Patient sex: M
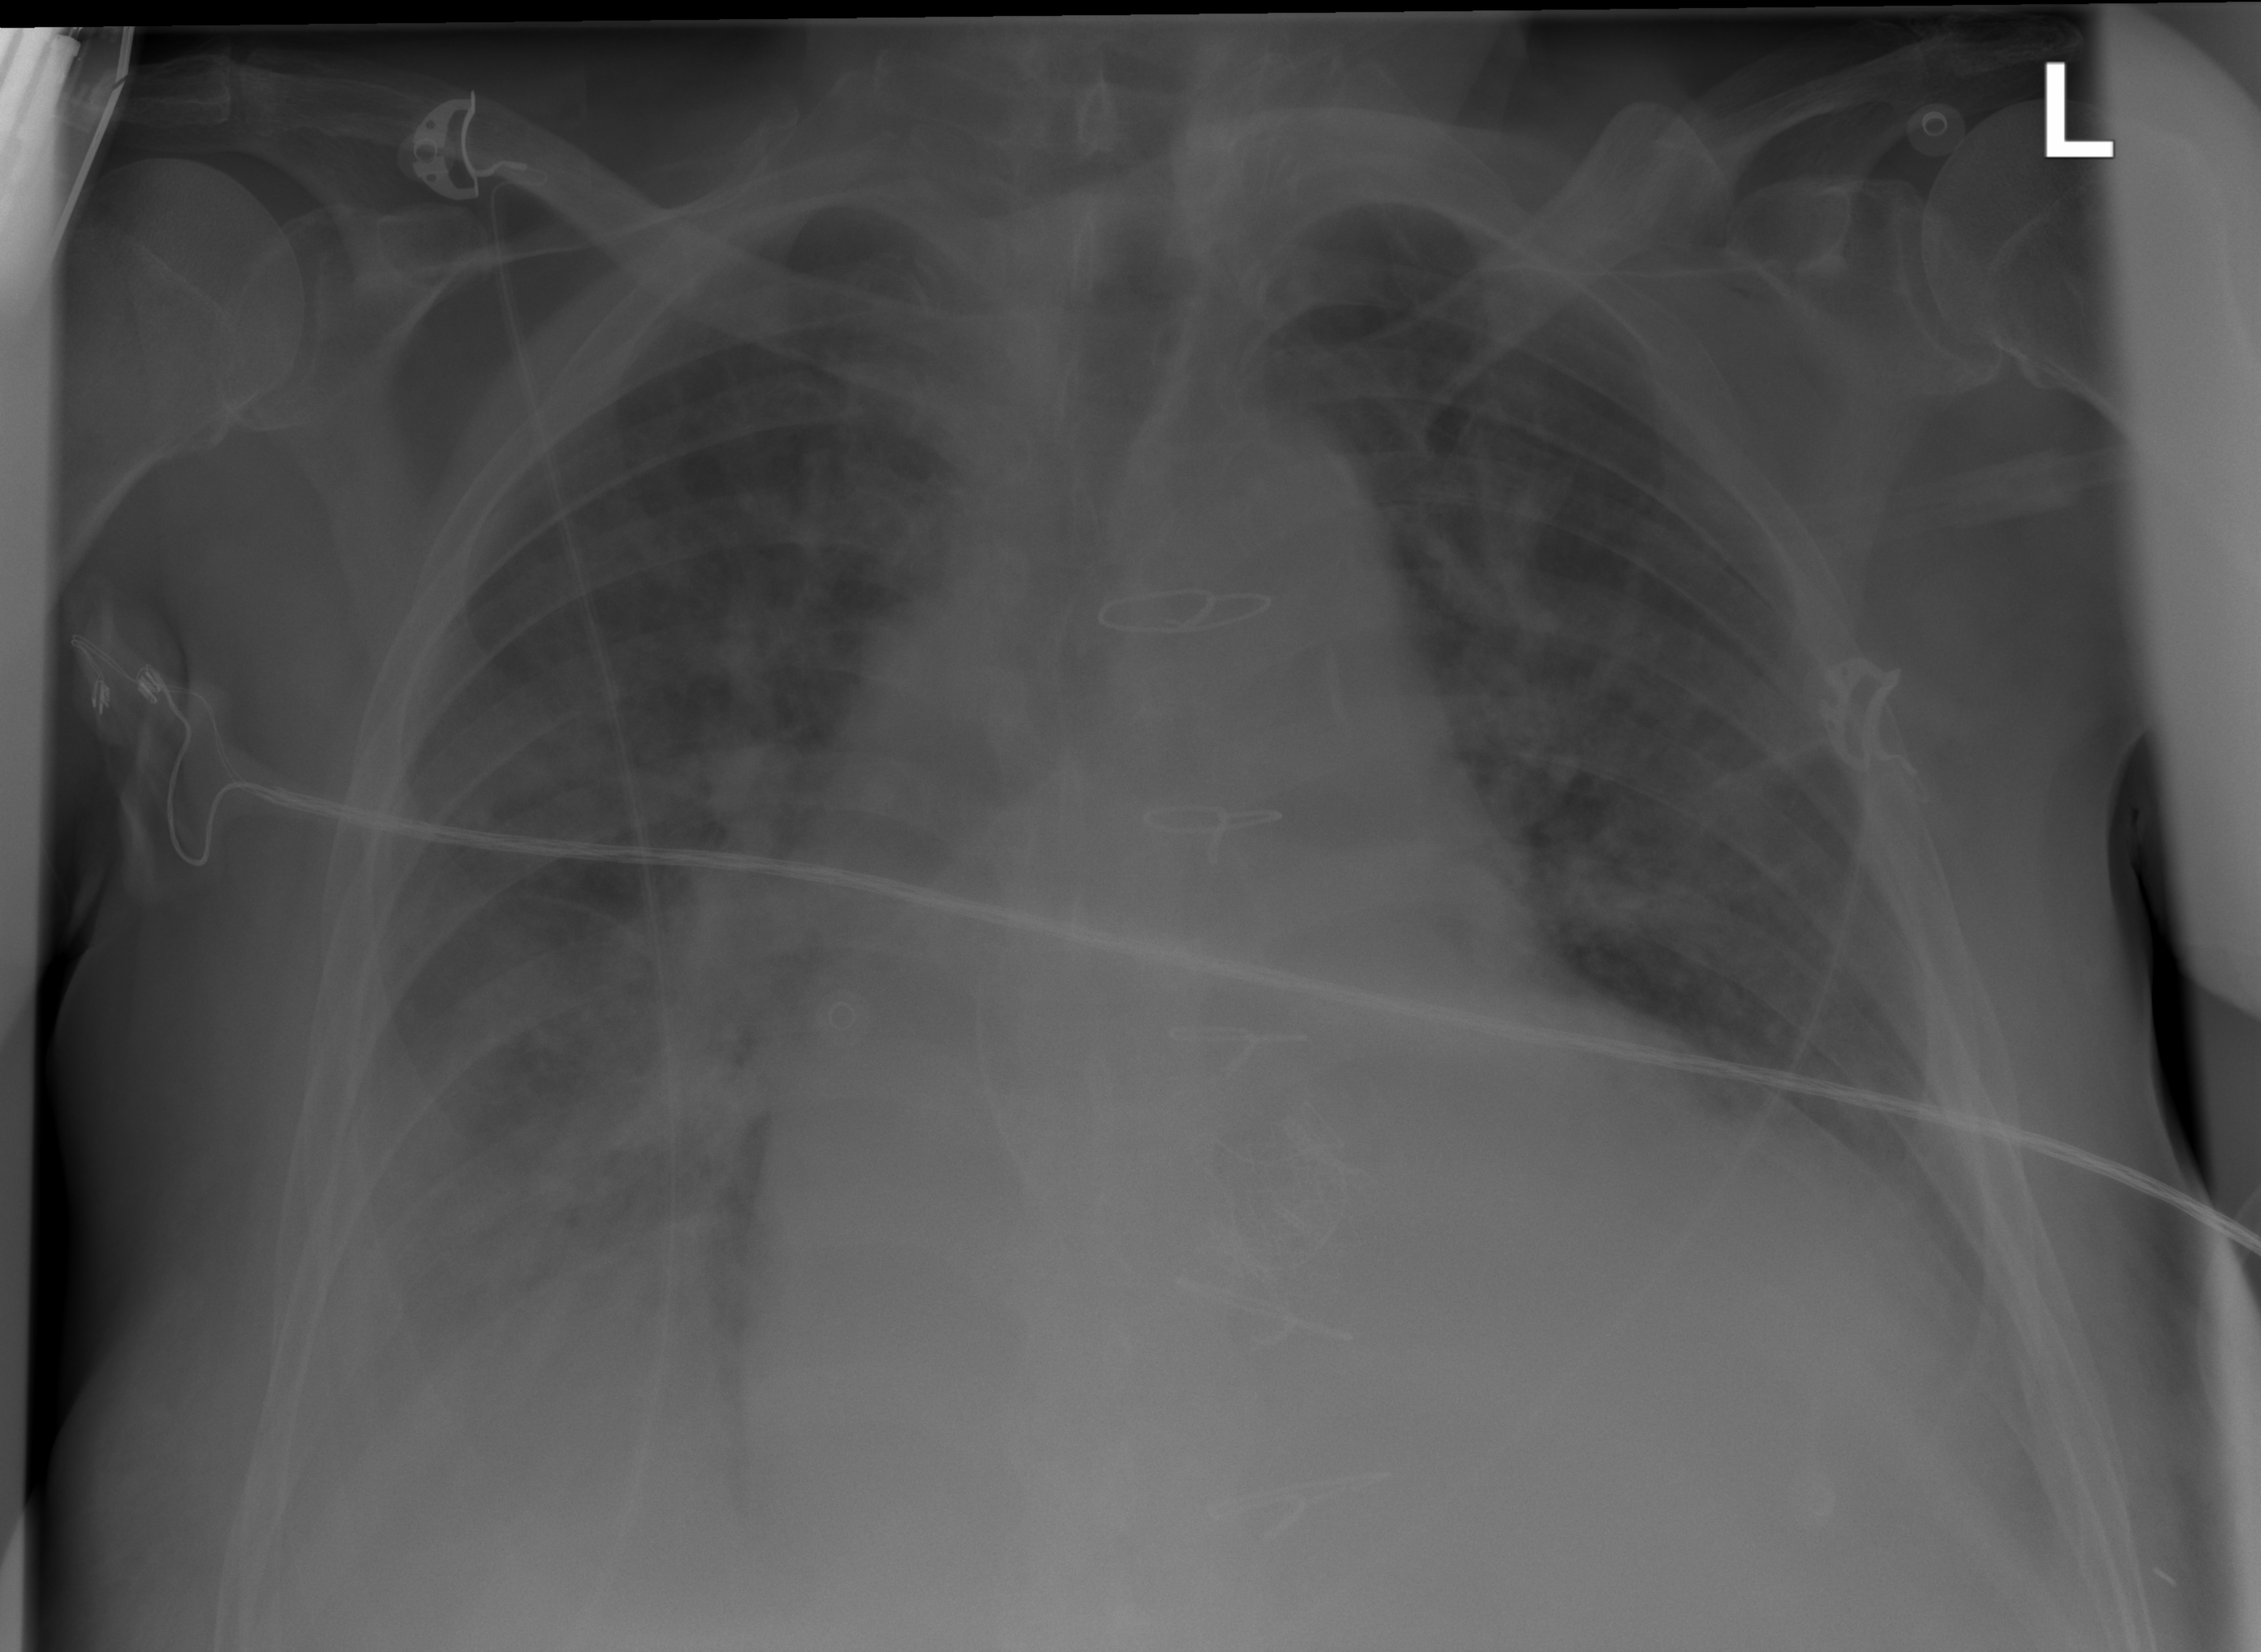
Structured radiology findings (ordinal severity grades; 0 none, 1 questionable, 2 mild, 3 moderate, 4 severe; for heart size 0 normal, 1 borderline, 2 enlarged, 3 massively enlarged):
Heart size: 2
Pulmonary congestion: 3
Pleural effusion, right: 3
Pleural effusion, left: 1
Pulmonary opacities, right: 2
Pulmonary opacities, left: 0
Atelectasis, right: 3
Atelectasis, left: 0